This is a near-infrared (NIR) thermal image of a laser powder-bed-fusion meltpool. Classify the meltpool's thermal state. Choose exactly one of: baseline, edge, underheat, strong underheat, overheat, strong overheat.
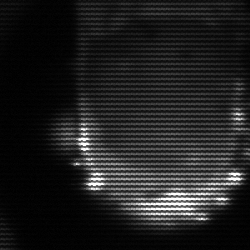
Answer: baseline